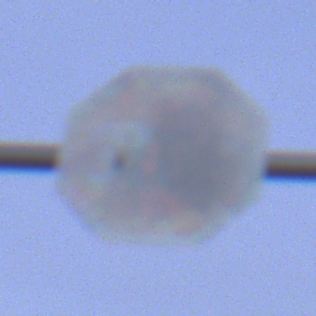
Verkehrszeichen: Stop
Umgebung: Outdoor, Suburban
Tageszeit: SunriseSunset
Wetter: PartlyCloudy
Licht: Natural
Jahreszeit: NotSpecified
Kontrast: LowContrast